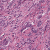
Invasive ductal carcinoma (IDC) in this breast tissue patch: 1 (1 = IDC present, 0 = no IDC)